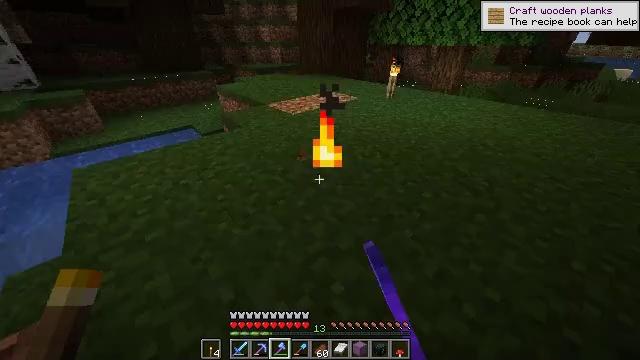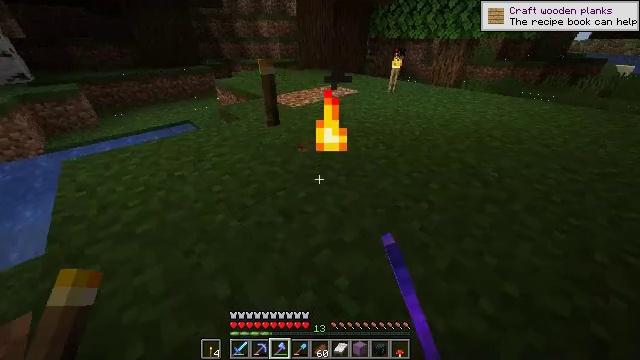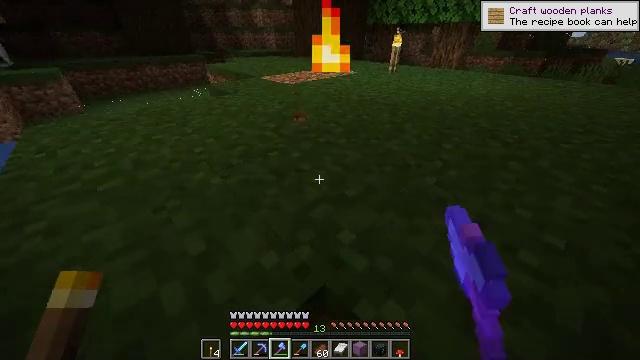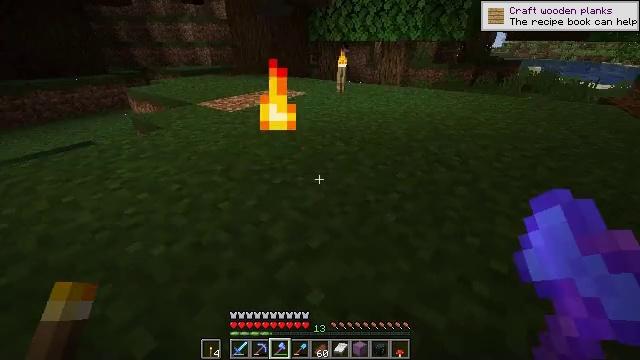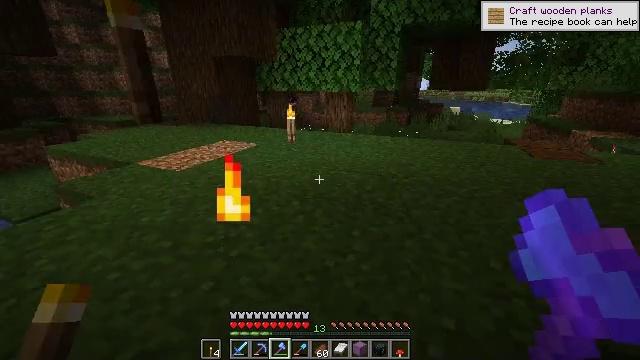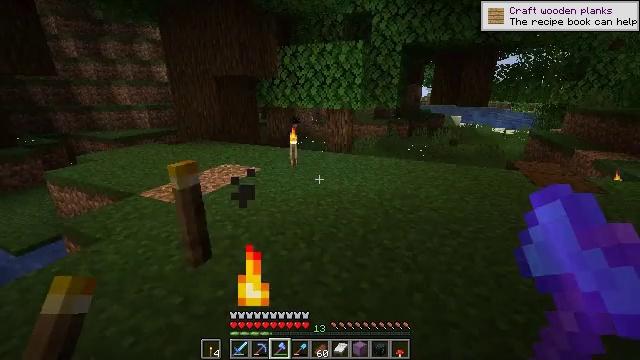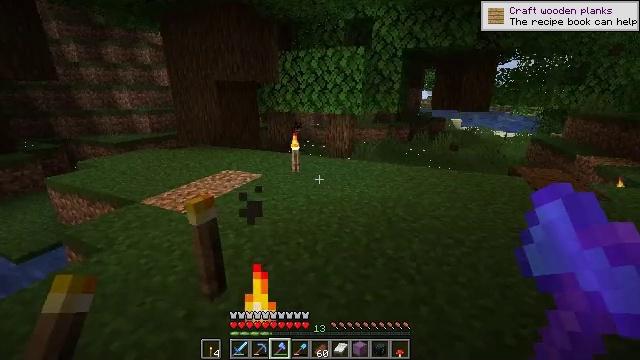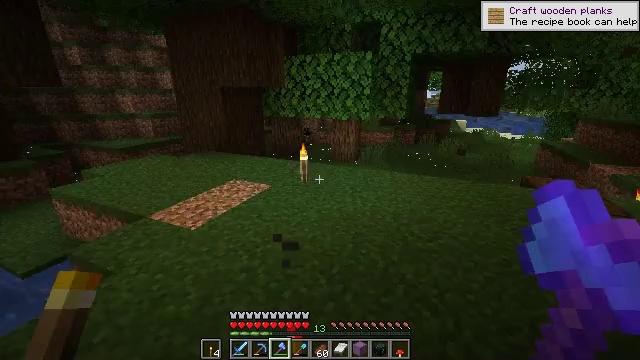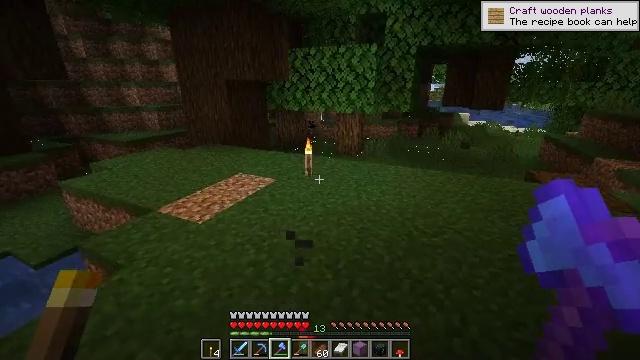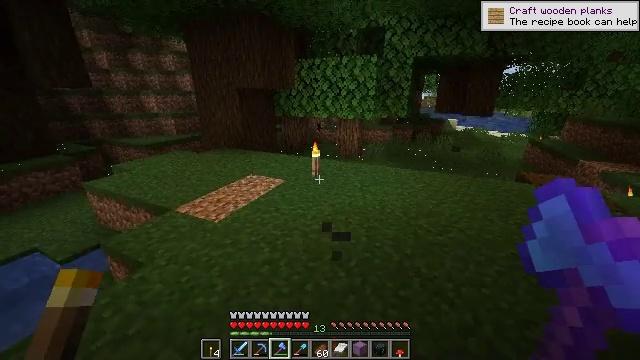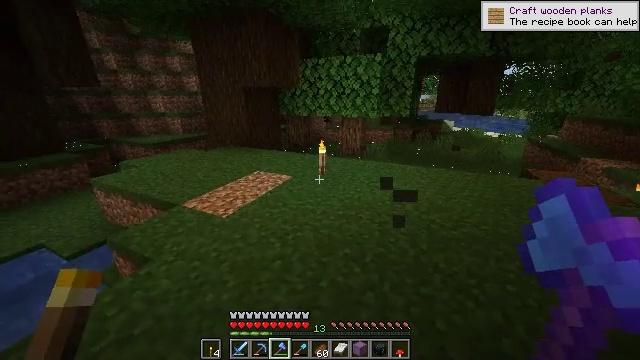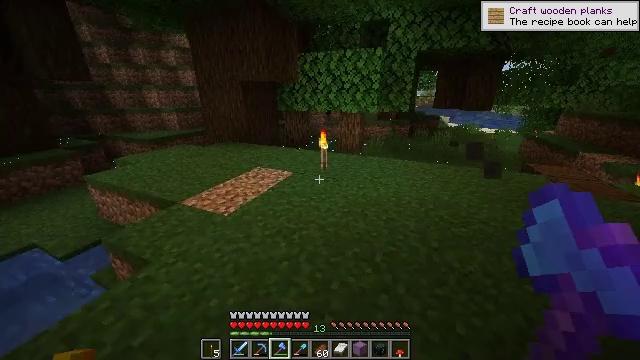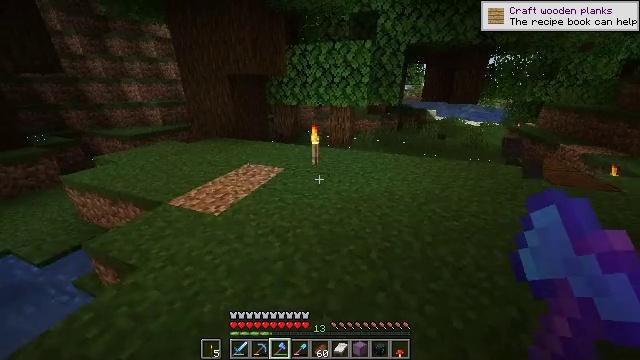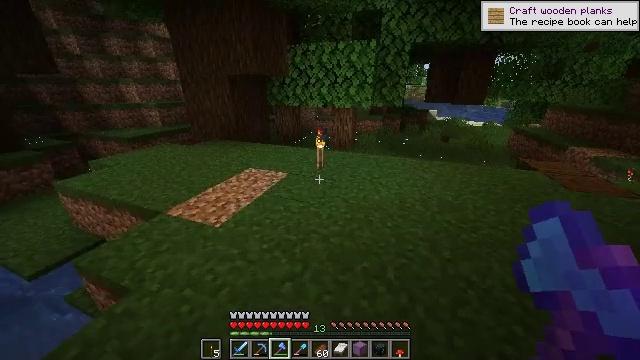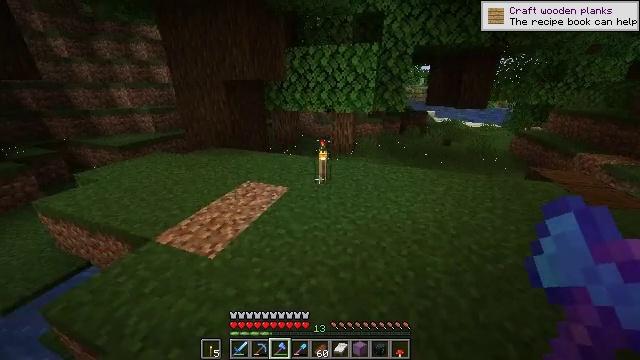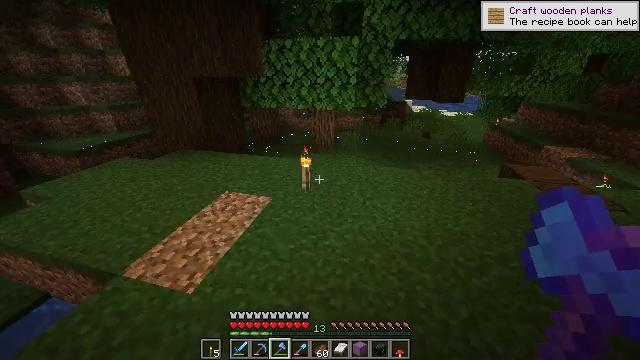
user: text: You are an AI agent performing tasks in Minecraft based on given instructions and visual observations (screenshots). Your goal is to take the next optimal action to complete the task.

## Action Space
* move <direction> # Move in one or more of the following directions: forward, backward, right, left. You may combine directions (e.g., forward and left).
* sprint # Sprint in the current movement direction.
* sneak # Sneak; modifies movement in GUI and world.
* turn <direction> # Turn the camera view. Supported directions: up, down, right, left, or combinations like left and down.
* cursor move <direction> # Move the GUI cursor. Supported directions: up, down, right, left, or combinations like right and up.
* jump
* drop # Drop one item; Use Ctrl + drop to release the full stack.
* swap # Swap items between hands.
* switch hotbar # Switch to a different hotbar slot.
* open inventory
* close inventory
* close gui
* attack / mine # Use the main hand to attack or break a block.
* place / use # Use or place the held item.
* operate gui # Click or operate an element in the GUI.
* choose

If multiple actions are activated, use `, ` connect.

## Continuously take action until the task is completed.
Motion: motion action
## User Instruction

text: Destroy the wall torch to gather it.
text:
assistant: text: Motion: move forward, sprint
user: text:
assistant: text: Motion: move forward, sprint
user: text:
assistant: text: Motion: move forward, sprint, turn right and up, jump
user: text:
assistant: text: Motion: move forward, sprint, turn right and up, jump
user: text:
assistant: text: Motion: move forward, sprint, turn up, jump
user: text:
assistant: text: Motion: move forward, sprint, jump
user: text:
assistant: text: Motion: move forward, sprint, jump
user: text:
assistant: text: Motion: move forward and move left, sprint, turn down
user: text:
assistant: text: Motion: move forward and move left, sprint
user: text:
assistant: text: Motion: move forward and move left, sprint
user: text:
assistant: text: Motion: move forward and move left, sprint, turn right and down
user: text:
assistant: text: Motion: move forward, sprint, turn right and down
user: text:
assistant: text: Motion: move forward, sprint
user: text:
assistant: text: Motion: move forward, sprint, jump
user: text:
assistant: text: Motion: move forward, sprint, turn right and down, jump
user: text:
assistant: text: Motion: move forward, sprint, turn right and down, jump
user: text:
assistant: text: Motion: move forward, sprint, turn right and down
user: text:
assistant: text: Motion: move forward, sprint, turn down
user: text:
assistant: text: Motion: move forward, sprint, turn right and down
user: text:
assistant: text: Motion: move forward, sprint, turn right and down
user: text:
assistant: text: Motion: move forward, sprint, turn right and down
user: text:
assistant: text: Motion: move forward, sprint, turn down
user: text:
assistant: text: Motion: move forward, sprint, turn down, attack / mine
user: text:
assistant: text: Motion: move forward, sprint, attack / mine
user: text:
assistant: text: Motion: move forward, sprint, attack / mine
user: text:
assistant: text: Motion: move forward, sprint
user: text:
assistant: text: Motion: move forward, sprint
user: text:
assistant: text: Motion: move forward, sprint
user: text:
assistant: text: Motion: move forward and move right, sprint, turn right and down
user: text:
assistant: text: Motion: move forward and move right, sprint, turn right